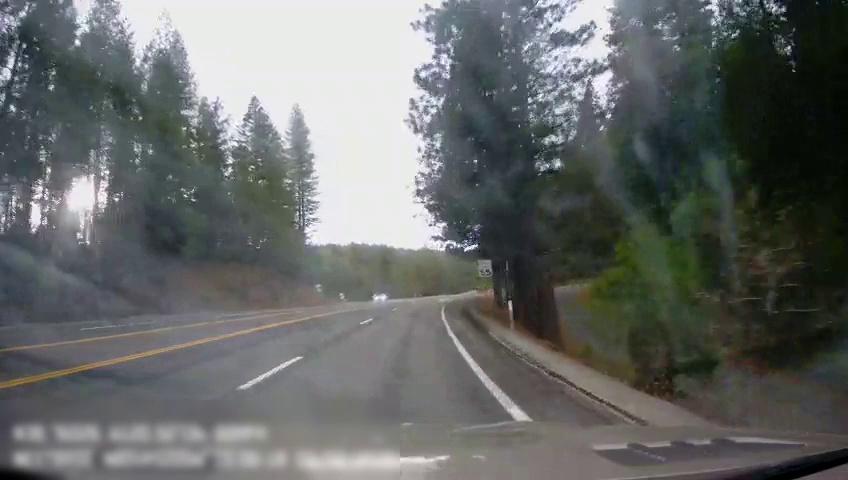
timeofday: Day
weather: Cloudy
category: Drivable Space
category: Drivable Space
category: Vehicles | Car
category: Lanes | Opposite Lane
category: Lanes | Opposite Lane
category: Lanes | Alternate Lane
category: Lanes | Current Lane
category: Lanes | Current Lane
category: Traffic | Signs